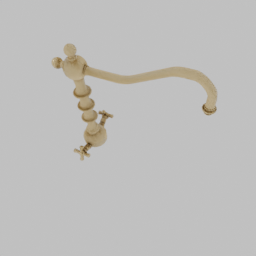
Label: appliances